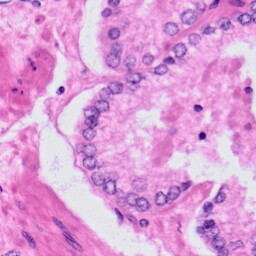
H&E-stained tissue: Prostate